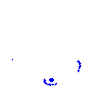
Particle: electron